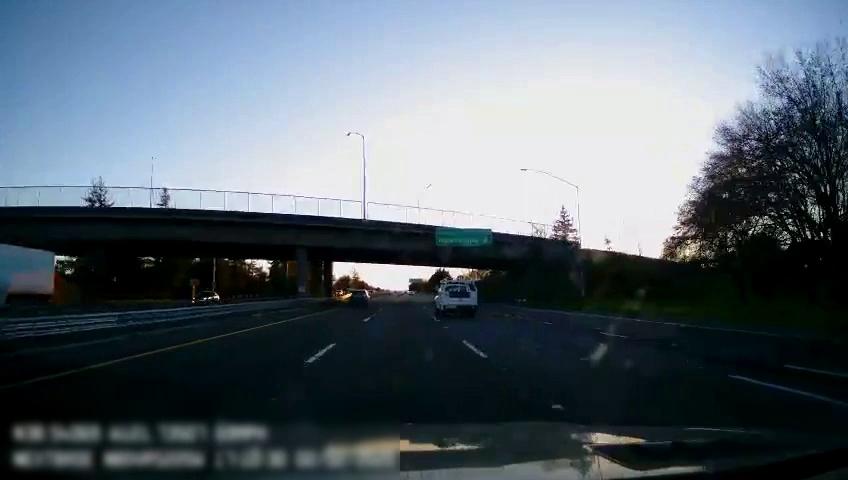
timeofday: Day
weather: Sunny
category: Drivable Space
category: Vehicles | Truck
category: Vehicles | SUV
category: Vehicles | Truck
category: Vehicles | SUV
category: Lanes | Alternate Lane
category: Lanes | Current Lane
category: Lanes | Current Lane
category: Lanes | Alternate Lane
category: Lanes | Alternate Lane
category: Lanes | Alternate Lane
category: Traffic | Signs